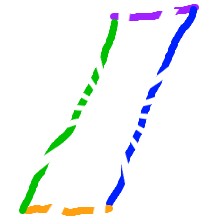
Shape: parallelogram